Question: Is there any example out there that explains how to dynamically generate a tablesorter with the pager plugin using AJAX, with checkboxes and editable cells? Currently, all of the examples have hard-coded table data, i.e. '<theader>' and '<tbody>' are pre-defined.
I can get a basic example up and running with AJAX calls to fetch paginated data, but need to integrate checkboxes into the table.
Also, is it possible to group rows (and expand collapse them) using this plugin?
Here's a screenshot of what I'm trying to accomplish:
Much thanks in advance !

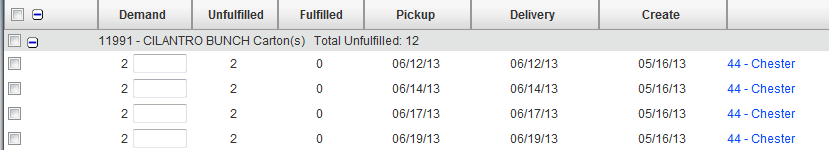
Answer: The included 'parser-input-select.js' parser file allows for dynamically added and updated inputs, checkboxes & select boxes. All you need to do is set the parser for that particular column:
Place this in the header
'''
<script src="../js/parsers/parser-input-select.js"></script>
'''
and include this code:
'''
$(function(){
$("table").tablesorter({
theme : 'blue',
headers: {
0: { sorter: 'checkbox' },
1: { sorter: 'inputs' }
}
});
});
'''
This parser will also work with the pager addon. There isn't a demo of this parser being used with the pager, but you can see it working in the <URL>.